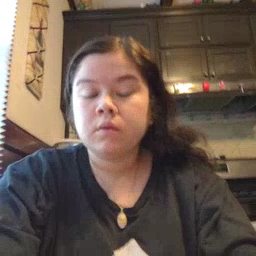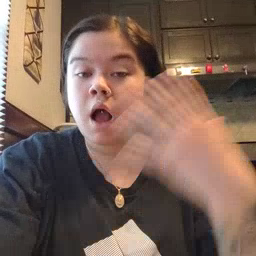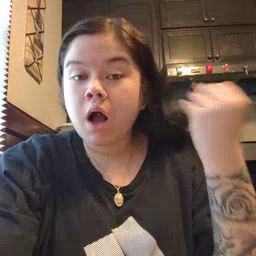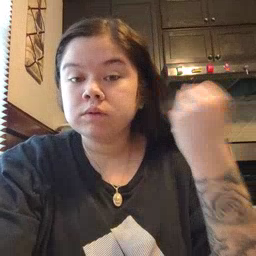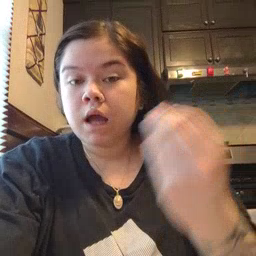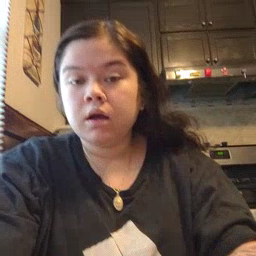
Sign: outside